Field crop: maize
Growth stage: 2
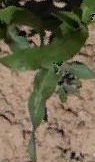
Species: maize